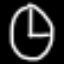
Label: clock